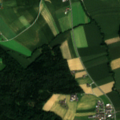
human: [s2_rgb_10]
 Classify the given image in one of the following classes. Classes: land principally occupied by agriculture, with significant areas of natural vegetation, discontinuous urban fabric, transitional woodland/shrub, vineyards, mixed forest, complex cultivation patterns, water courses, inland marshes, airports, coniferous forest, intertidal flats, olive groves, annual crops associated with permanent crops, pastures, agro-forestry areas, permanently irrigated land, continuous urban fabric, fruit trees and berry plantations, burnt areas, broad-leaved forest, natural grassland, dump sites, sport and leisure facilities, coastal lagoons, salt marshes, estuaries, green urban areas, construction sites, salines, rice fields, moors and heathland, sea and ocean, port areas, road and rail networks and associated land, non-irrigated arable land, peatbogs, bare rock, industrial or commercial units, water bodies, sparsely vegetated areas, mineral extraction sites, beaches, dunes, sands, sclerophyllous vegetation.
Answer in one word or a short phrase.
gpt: non-irrigated arable land, complex cultivation patterns, mixed forest